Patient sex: M
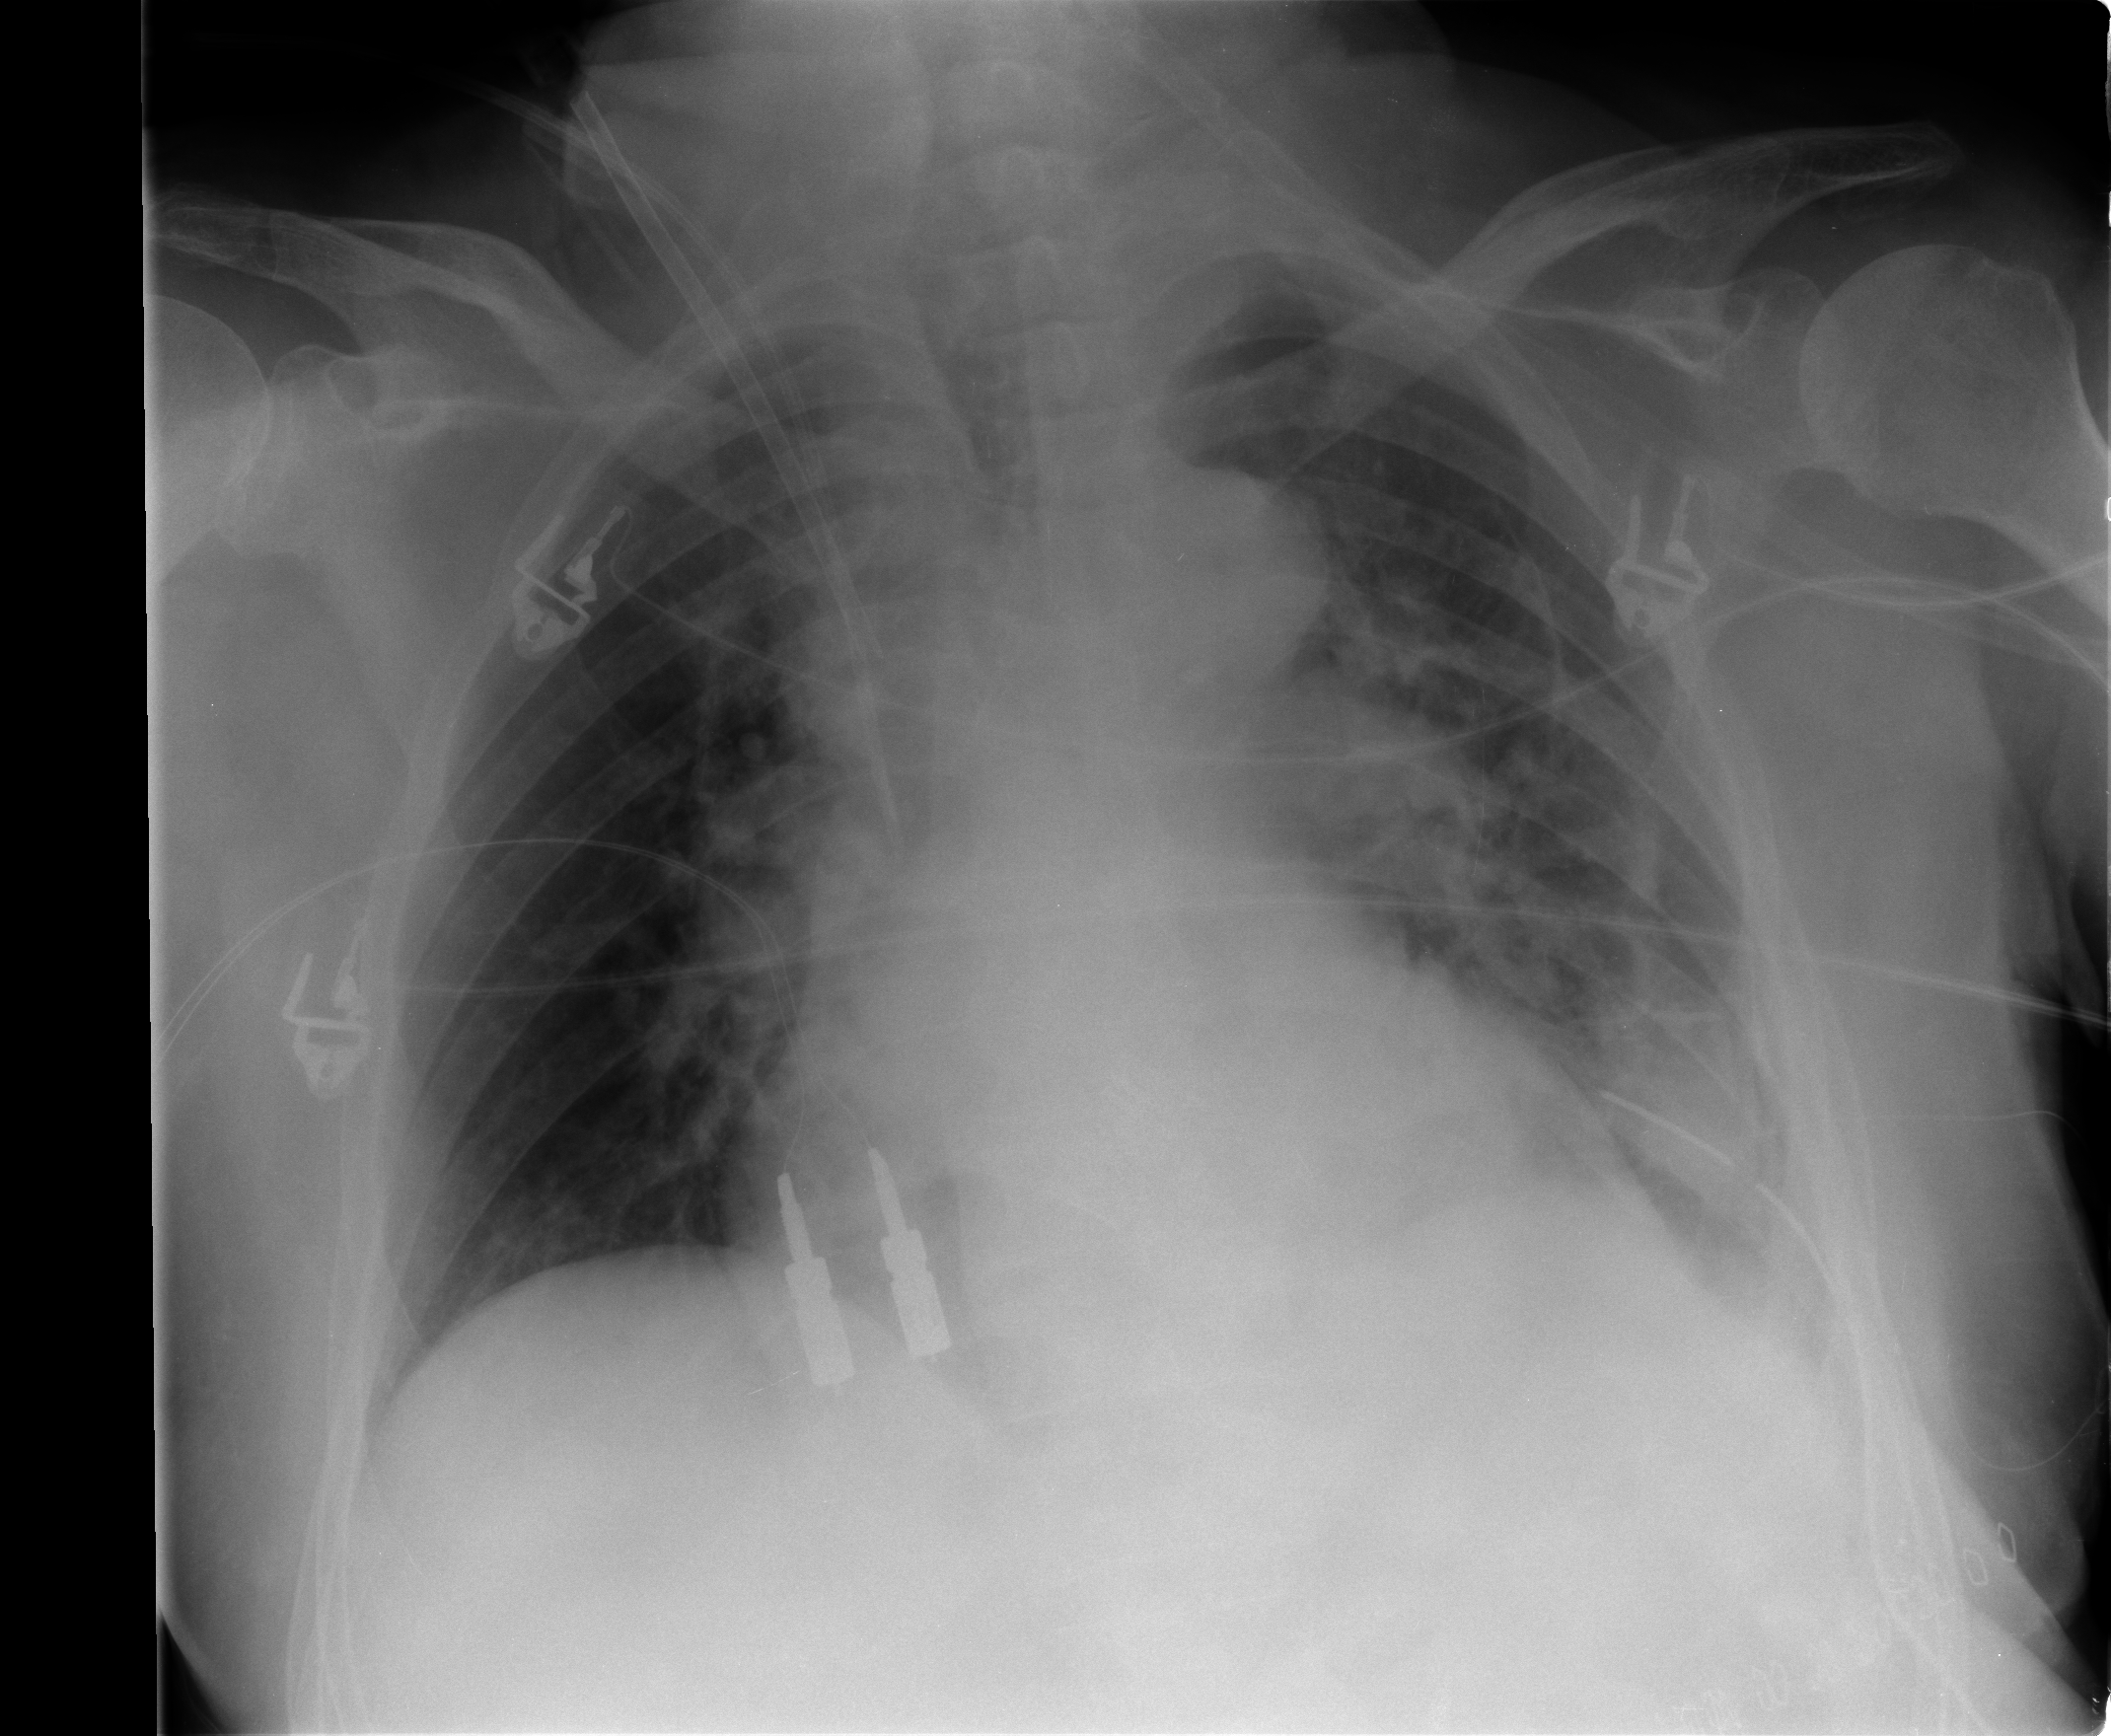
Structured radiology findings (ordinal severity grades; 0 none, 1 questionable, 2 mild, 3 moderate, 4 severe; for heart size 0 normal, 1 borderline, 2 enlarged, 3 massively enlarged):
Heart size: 1
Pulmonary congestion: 0
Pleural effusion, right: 0
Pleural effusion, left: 0
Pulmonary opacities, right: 0
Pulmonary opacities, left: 1
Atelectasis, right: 0
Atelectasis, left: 3